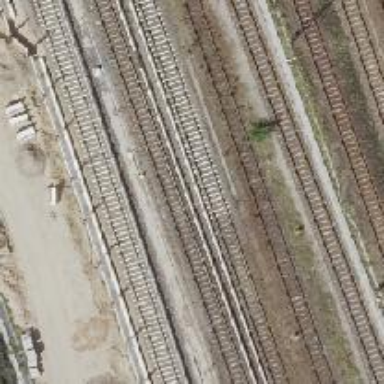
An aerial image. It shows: Light rail electrified railway.